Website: macys
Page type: customer-info-address
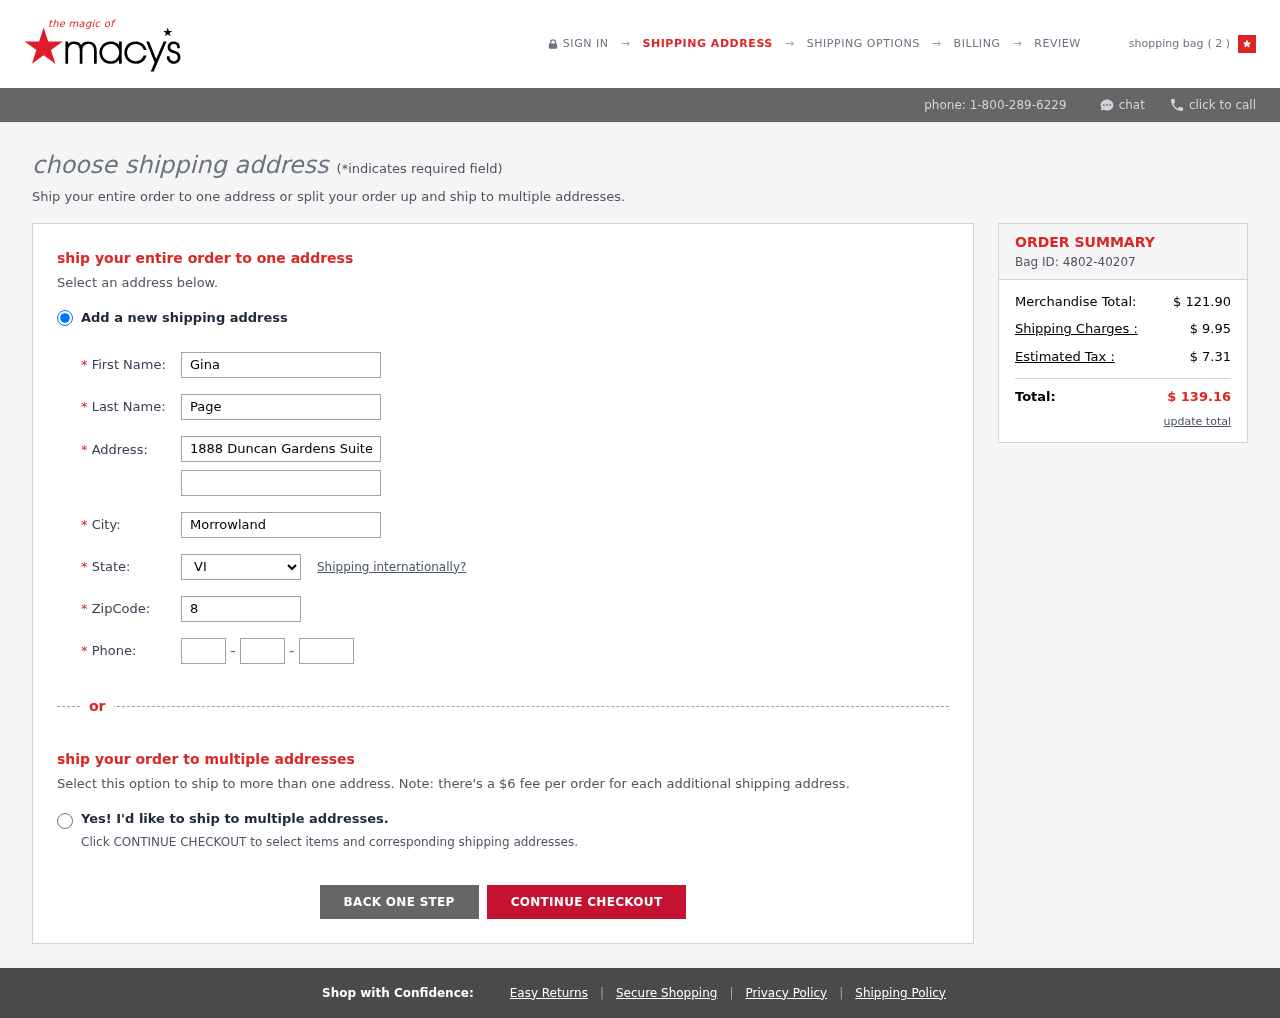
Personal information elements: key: PII_CITY
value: Morrowland
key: PII_FIRSTNAME
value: Gina
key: PII_LASTNAME
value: Page
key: PII_PHONE_AREA
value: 418
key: PII_PHONE_PREFIX
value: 662
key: PII_PHONE_SUFFIX
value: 2621
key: PII_POSTCODE
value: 88742
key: PII_STATE_ABBR
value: VI
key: PII_STREET
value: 1888 Duncan Gardens Suite 825
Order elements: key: ORDER_NUM_ITEMS
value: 2
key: ORDER_ID
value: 4802-40207
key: ORDER_SUBTOTAL
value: $ 121.90
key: ORDER_SHIPPING_COST
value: $ 9.95
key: ORDER_TAX
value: $ 7.31
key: ORDER_TOTAL
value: $ 139.16